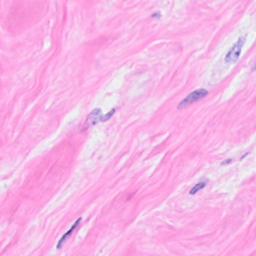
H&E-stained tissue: Breast